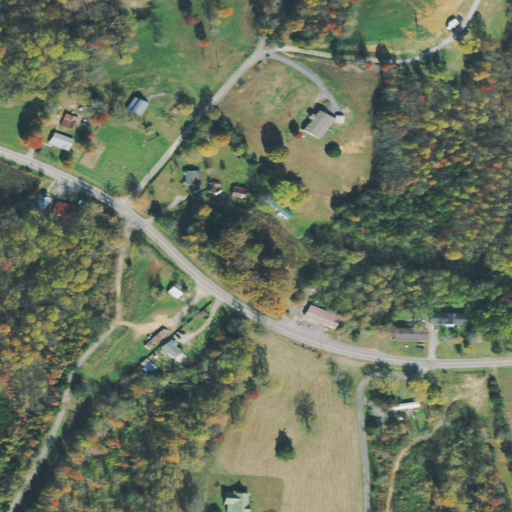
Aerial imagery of ridge(s) in Tennessee named Tick Ridge containing deciduous forest, low intensity development, open development, pasture, grassland, medium intensity development, and shrub